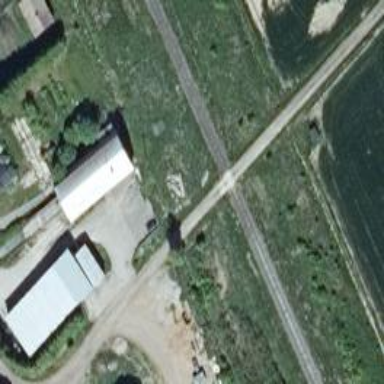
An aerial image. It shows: Level crossing with saltire marking.